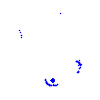
Particle: proton